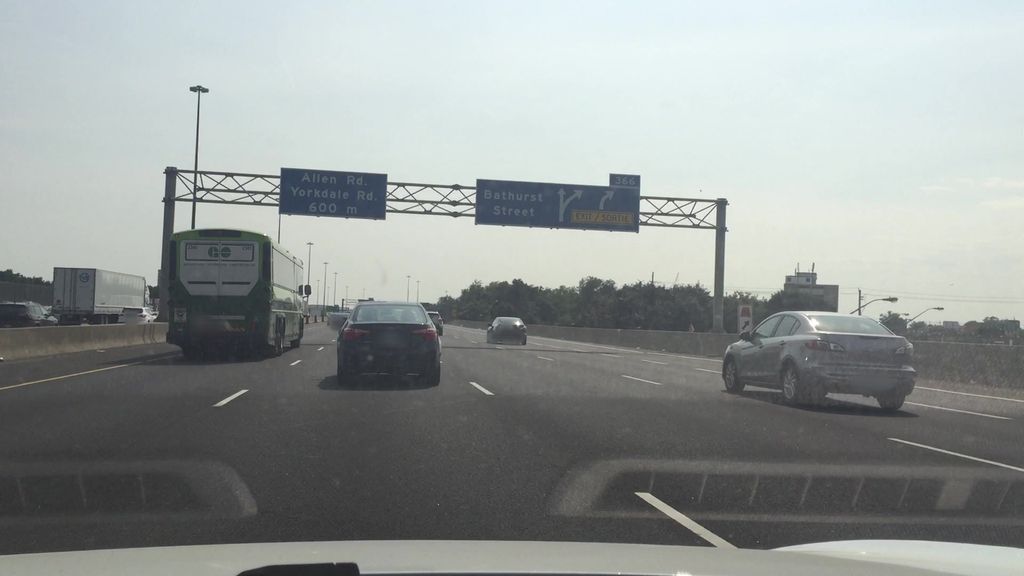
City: toronto